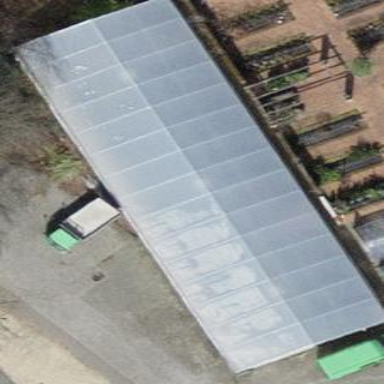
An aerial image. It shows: Greenhouse building designed for botanical or agricultural purposes.